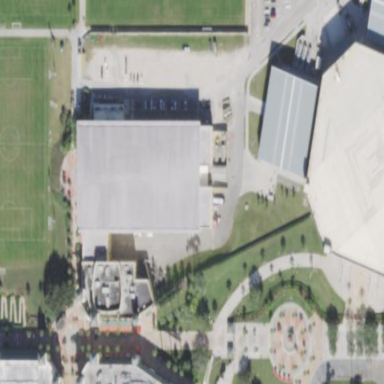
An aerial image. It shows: Sports center building.